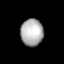
Tissue: lung
Cell type: T cells
Senescence score: 0.145
Nuclear area (px): 598
Mean DAPI intensity: 174.676